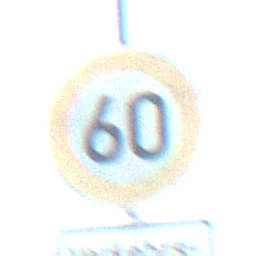
Verkehrszeichen: Geschwindigkeit60
Zusatzzeichen unten: HinweisGeaenderteVorfahrtVerkehrsfuehrungVerkehrsregelung2
Umgebung: Outdoor, Special
Tageszeit: MorningAfternoon
Wetter: Clear
Licht: Natural
Jahreszeit: NotSpecified
Kontrast: HighContrast